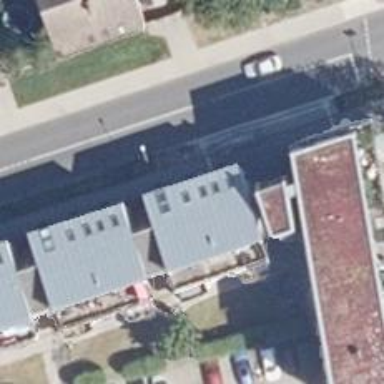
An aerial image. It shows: Convenience shop.